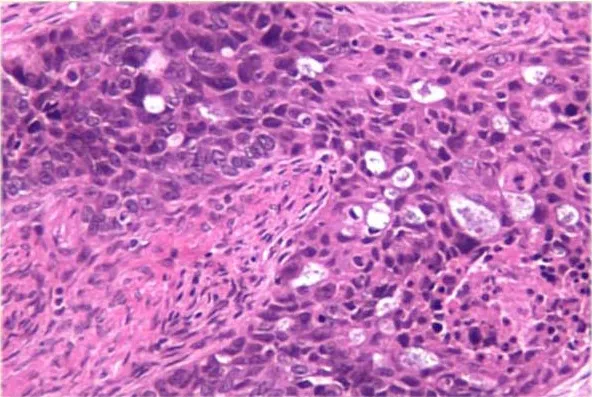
Representative section of ovary stained with hematoxylin and eosin (100x) demonstrating irregular nests of large anaplastic cells with an ill-defined cribriform architecture infiltrating the ovary. No residual normal ovarian tissue is shown.
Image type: pathology (h&e)